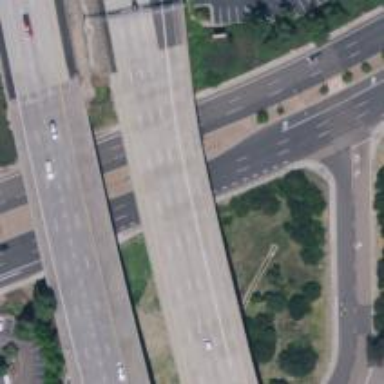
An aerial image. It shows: Motorway bridge.